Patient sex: M
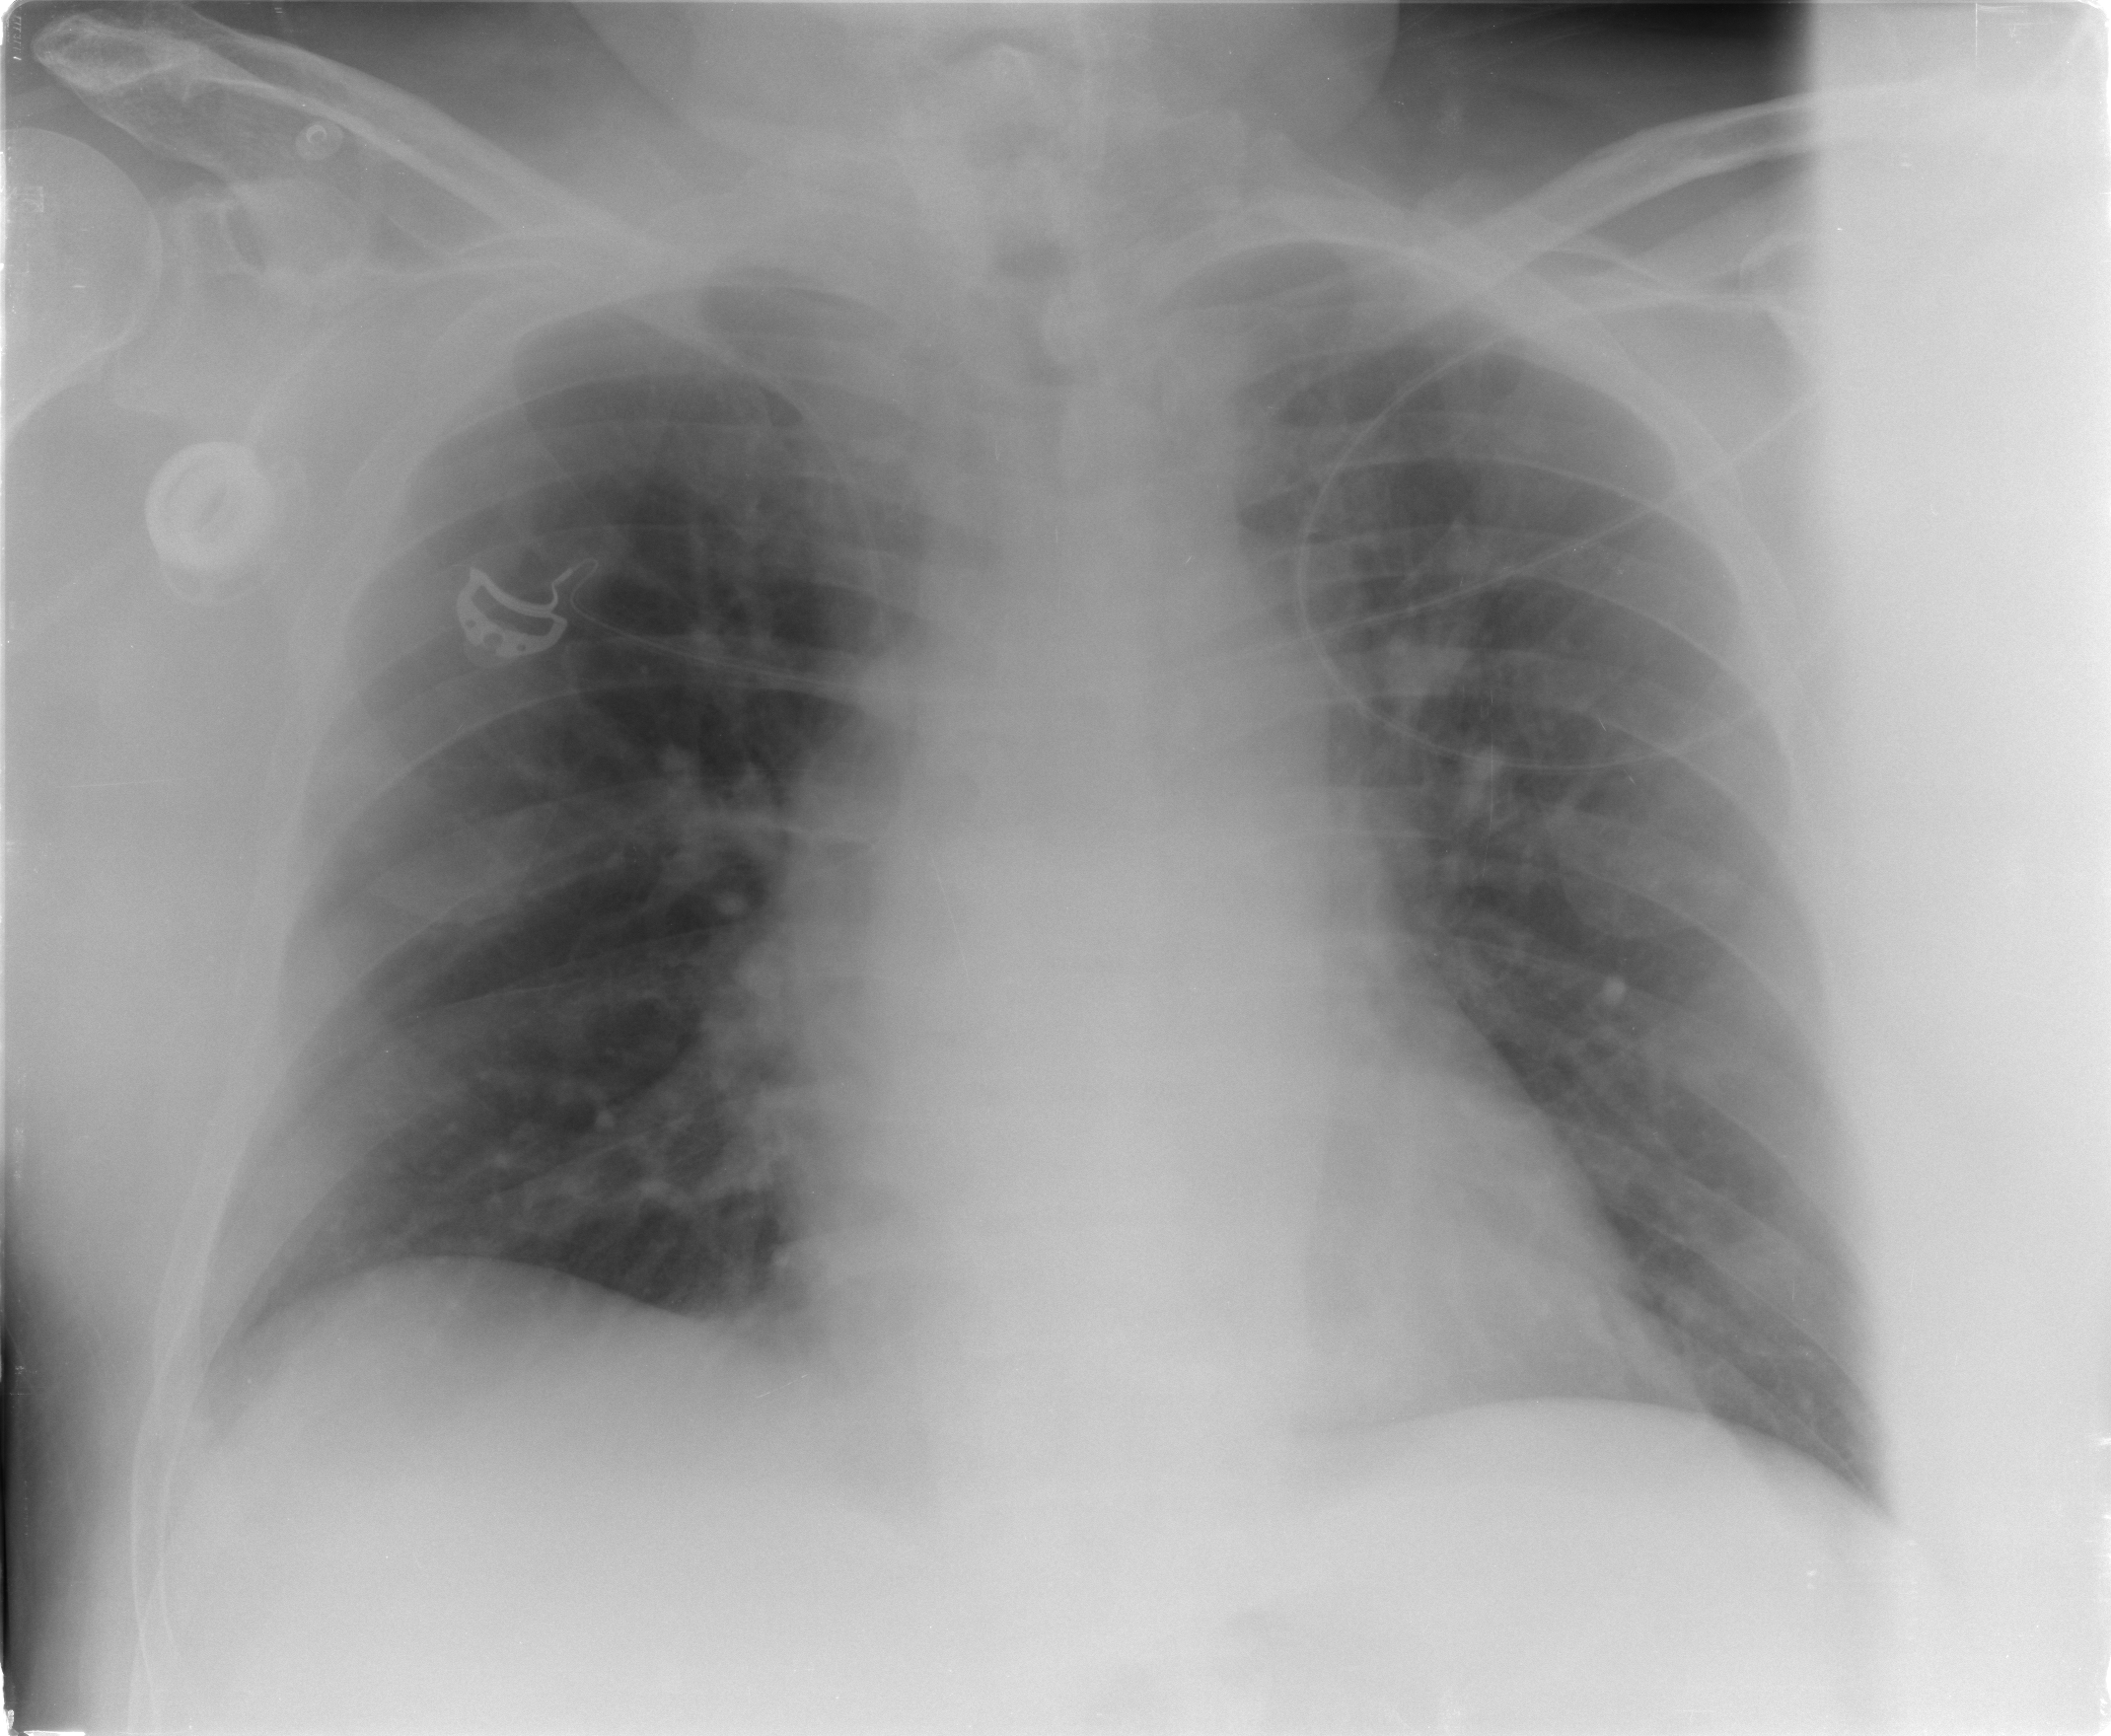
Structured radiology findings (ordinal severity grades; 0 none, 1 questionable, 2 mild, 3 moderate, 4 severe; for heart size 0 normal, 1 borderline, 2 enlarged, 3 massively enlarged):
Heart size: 0
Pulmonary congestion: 2
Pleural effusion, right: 0
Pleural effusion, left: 0
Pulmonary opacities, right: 0
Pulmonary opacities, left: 0
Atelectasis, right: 0
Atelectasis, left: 0